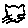
Label: cat